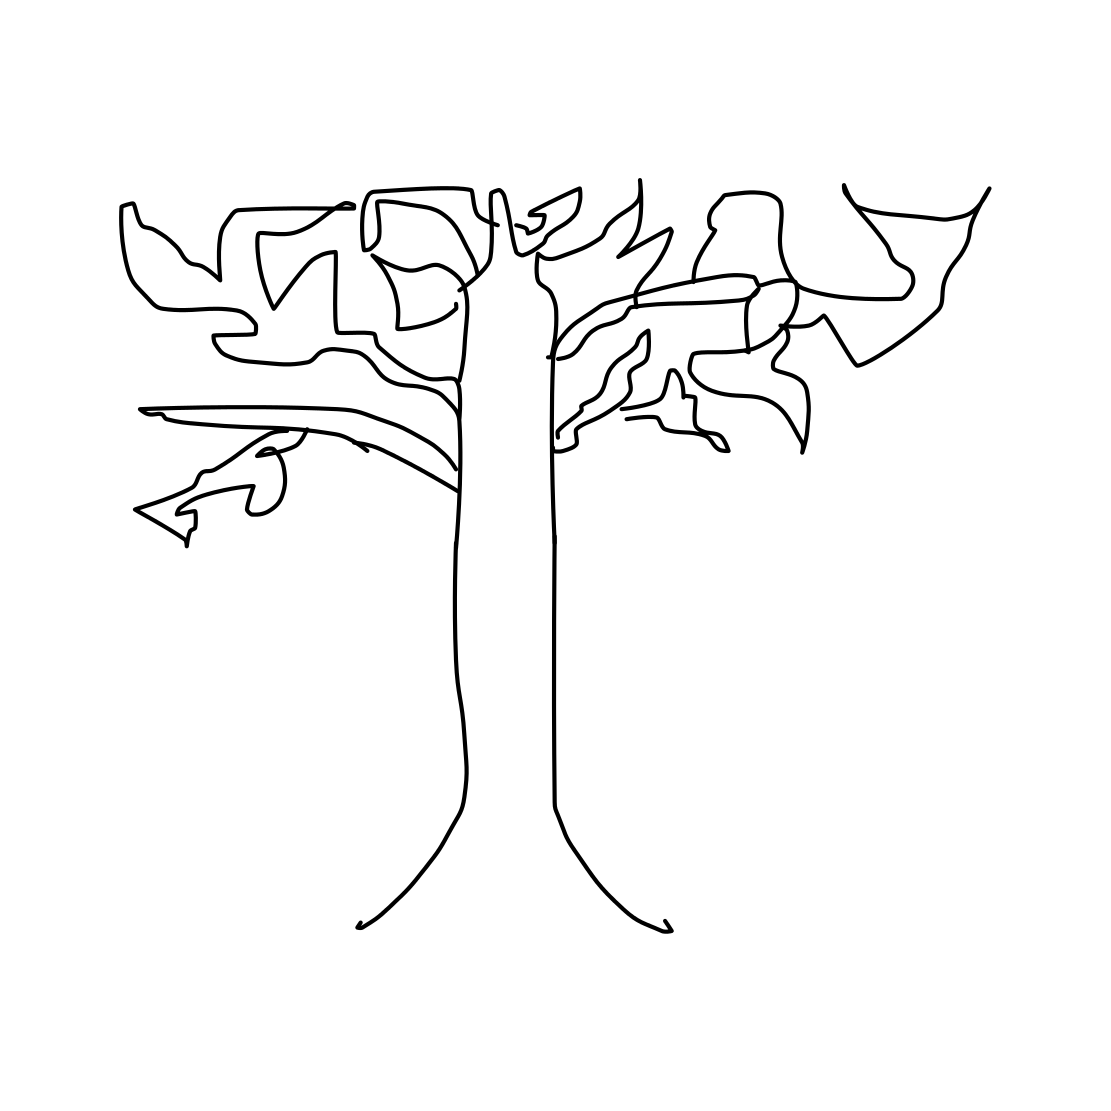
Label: tree